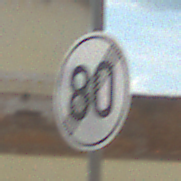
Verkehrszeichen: EndeGeschwindigkeit80
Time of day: Midday
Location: Outdoor (Suburban)
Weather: PartlyCloudy
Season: NotSpecified
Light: Natural